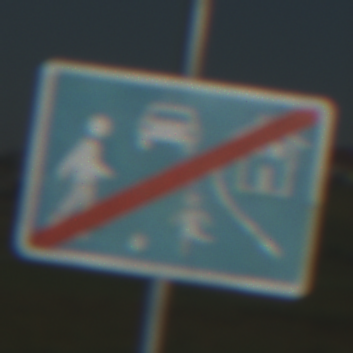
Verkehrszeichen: EndeVerkehrsberuhigterBereich
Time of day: MorningAfternoon
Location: Outdoor (Nature)
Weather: Clear
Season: NotSpecified
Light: Natural